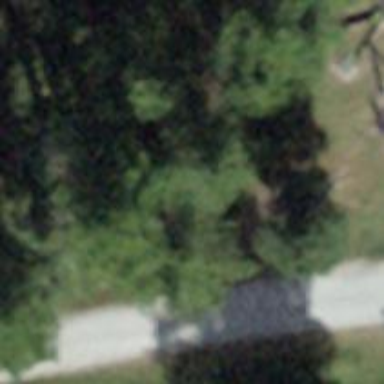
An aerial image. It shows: Bench.